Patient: sex F, age 61
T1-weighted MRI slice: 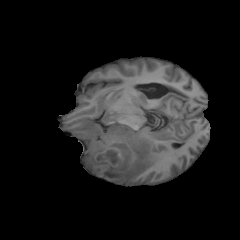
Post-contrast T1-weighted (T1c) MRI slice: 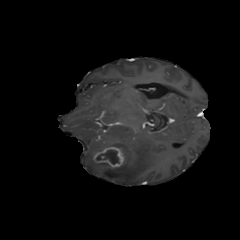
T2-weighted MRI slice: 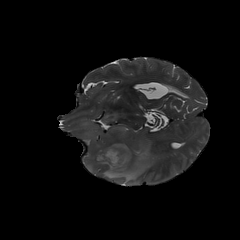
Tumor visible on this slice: yes
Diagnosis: Glioblastoma, IDH-wildtype
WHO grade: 4